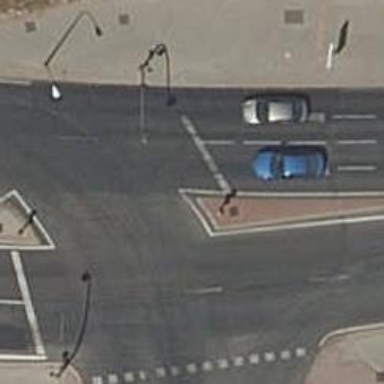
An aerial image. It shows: Road with traffic signals for signaling.